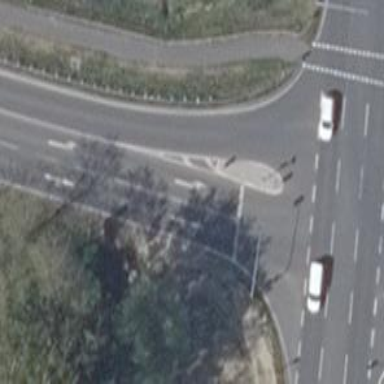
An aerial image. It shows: Asphalt road classified as primary highway.